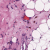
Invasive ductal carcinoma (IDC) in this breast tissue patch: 0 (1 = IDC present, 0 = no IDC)